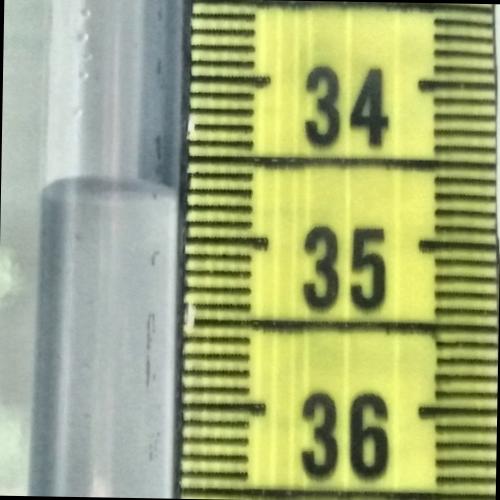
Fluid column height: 34.7 cm